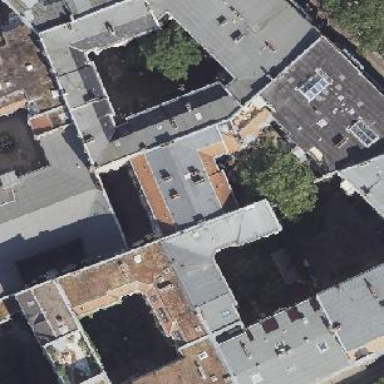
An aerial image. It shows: The image shows part of apartment building.